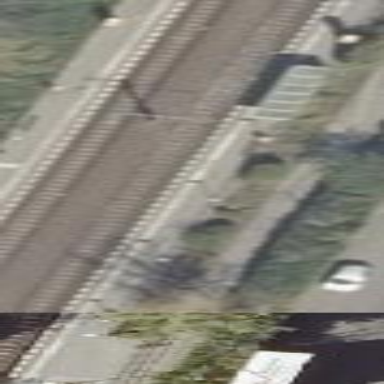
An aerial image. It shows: Platform for public transport with shelter. This railway platform is for trams.